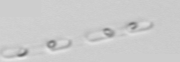
Label: Skeletonema